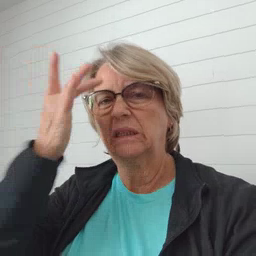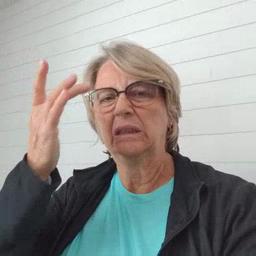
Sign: sick